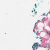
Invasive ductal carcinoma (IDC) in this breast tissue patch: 0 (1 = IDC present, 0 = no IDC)